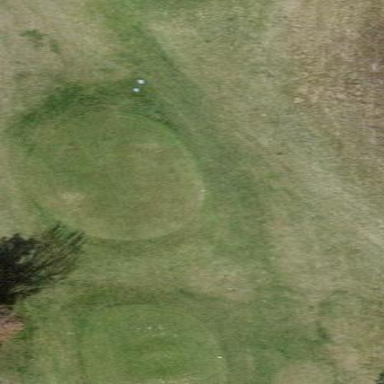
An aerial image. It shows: Golf tee.